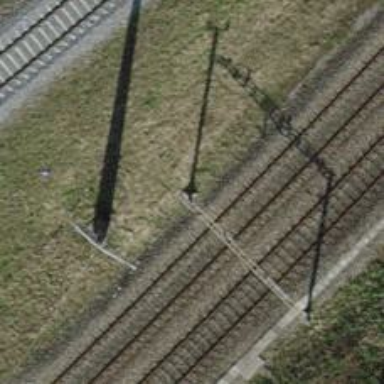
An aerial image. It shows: Power pole.